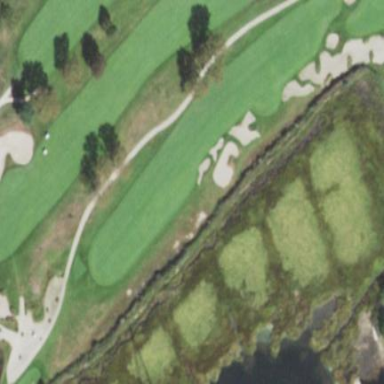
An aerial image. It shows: Grassy area designated as golf fairway.